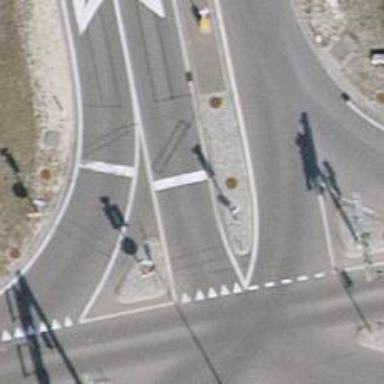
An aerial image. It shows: Road with traffic signals.